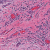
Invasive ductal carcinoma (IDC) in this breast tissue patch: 0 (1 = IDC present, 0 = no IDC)